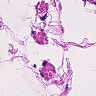
Metastatic tissue present: no